Field crop: maize
Growth stage: 2
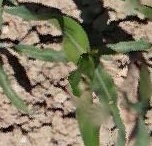
Species: maize